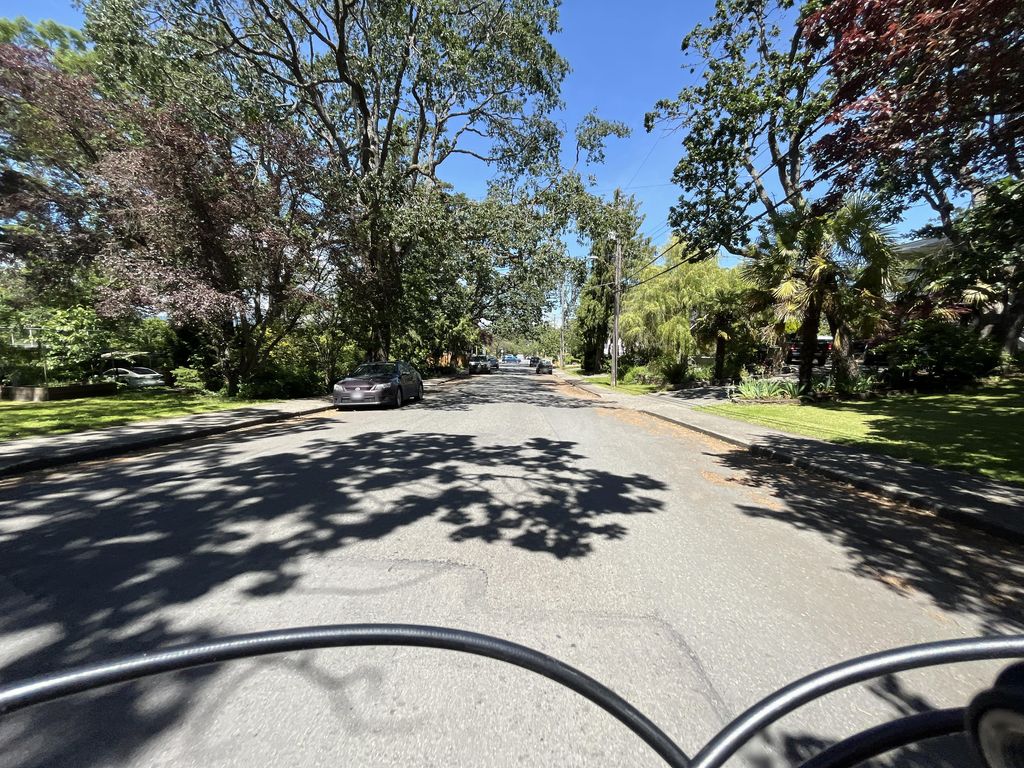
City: victoria